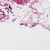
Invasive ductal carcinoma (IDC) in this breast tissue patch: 0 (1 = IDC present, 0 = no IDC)